Field crop: maize
Growth stage: 2
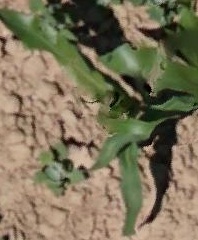
Species: maize